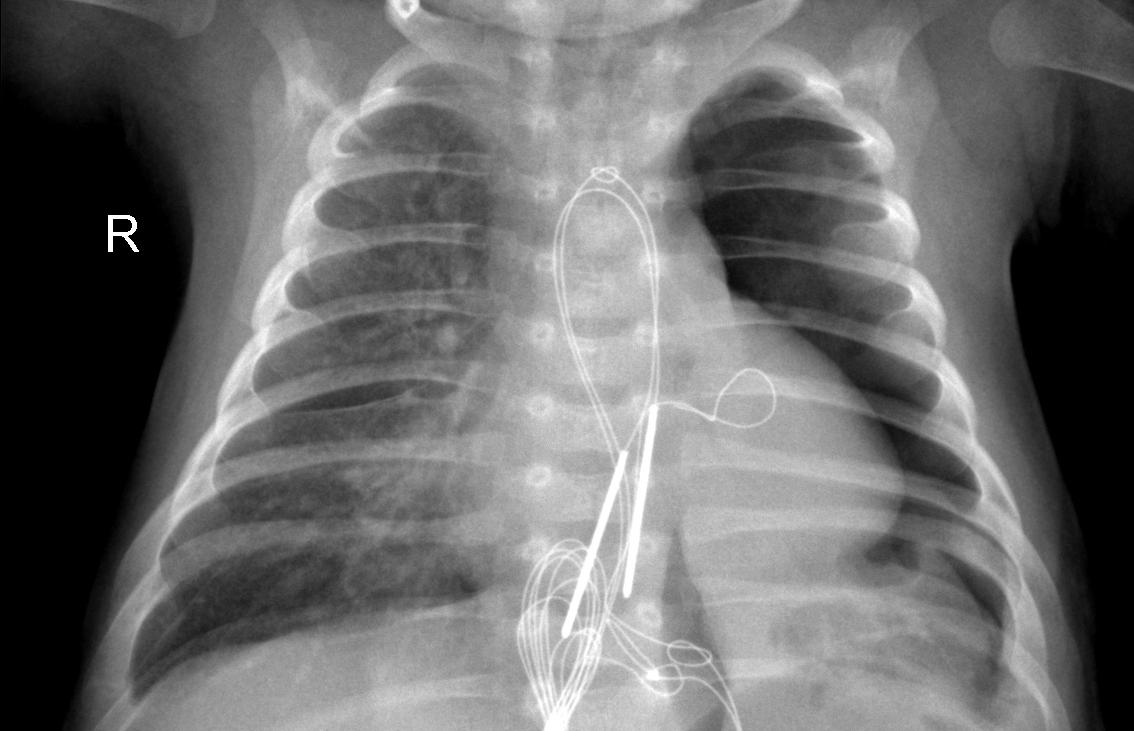
Diagnosis: PNEUMONIA